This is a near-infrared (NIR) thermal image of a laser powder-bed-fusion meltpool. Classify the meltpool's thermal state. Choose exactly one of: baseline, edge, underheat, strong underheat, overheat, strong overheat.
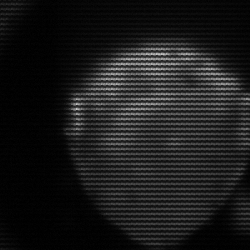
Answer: edge